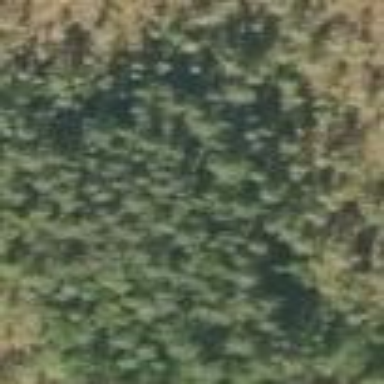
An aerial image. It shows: Woodland consisting mainly of needle-leaved trees.